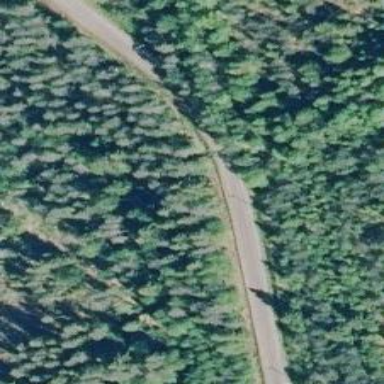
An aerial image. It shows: Tertiary road.